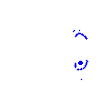
Particle: kaon